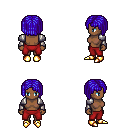
a pixel art fantasy rpg character, female body template, human, dark skin, steel arm armor, red pants, blue pageboy hairstyle, gold boots, four views (front, back, left, right), 2x2 character sprite sheet, small pixel art, hard edges, no anti-aliasing